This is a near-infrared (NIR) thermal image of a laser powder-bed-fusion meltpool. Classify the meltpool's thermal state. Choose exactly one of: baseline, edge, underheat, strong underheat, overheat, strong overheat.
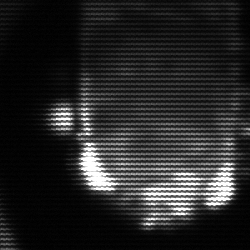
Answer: baseline